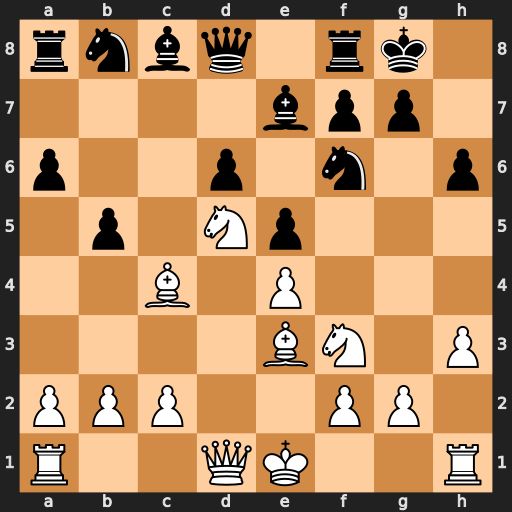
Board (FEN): rnbq1rk1/4bpp1/p2p1n1p/1p1Np3/2B1P3/4BN1P/PPP2PP1/R2QK2R
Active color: w
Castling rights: KQ
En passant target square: -
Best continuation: Nxf6+ Bxf6 Bd5